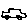
Label: car